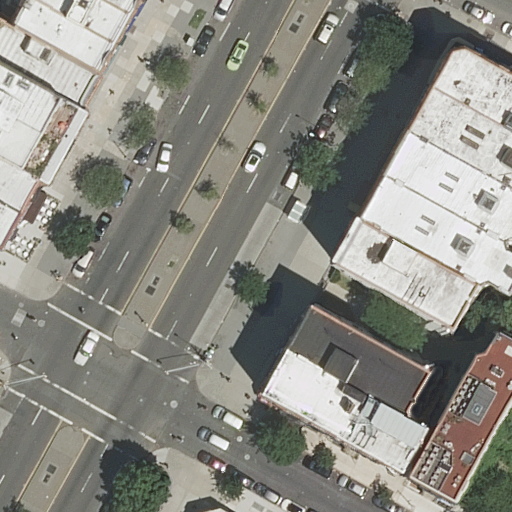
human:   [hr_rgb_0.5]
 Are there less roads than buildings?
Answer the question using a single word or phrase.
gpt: yes

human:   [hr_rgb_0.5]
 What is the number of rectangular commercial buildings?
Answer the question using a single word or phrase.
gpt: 0

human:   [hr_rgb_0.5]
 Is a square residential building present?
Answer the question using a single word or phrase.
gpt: no

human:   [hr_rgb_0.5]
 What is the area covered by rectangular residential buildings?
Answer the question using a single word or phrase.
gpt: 2037m2

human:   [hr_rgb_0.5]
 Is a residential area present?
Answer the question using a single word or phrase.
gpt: no

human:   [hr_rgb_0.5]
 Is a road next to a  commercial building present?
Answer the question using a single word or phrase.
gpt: no

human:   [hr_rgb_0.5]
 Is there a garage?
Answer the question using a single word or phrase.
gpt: no

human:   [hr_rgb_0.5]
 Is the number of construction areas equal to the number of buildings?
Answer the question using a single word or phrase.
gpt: no

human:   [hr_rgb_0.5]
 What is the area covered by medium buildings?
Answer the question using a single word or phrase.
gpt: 2672m2

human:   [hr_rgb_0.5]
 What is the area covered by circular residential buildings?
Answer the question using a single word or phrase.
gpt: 0m2

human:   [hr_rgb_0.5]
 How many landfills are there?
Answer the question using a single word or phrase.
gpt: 0

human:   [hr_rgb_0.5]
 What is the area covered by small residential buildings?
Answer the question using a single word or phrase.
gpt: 136m2

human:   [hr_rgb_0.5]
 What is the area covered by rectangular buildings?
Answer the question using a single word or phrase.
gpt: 2037m2

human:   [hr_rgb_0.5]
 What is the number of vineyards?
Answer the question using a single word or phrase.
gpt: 0

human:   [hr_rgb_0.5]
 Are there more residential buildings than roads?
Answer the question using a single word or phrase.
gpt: yes

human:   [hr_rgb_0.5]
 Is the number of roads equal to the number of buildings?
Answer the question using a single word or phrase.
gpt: no

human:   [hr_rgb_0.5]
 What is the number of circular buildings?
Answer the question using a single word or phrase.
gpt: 0

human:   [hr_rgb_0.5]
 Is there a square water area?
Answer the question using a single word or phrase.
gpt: no

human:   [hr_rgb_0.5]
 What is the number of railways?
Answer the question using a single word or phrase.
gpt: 0

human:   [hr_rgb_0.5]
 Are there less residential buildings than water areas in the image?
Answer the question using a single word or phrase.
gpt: no

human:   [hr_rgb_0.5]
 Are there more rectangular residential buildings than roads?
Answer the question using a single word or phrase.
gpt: yes

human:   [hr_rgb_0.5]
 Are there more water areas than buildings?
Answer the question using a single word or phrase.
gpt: no

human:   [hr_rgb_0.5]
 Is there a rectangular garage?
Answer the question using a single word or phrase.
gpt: no

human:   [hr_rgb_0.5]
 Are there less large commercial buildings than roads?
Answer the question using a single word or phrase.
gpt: yes

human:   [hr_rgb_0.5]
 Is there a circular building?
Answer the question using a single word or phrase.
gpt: no

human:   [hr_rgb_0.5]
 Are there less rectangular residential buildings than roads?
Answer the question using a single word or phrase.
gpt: no

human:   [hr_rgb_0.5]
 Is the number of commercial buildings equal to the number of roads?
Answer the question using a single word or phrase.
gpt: no

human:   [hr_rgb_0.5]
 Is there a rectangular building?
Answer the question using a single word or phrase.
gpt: yes

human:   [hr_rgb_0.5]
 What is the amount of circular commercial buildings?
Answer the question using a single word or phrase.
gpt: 0

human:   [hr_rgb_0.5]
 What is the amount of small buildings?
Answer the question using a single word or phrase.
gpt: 5

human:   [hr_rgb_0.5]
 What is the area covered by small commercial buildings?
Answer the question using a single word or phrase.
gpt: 0m2

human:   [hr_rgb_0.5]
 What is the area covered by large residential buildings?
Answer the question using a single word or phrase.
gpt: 0m2

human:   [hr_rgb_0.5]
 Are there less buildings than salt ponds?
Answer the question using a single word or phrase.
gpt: no

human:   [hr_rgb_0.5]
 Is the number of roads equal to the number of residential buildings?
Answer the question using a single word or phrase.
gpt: no

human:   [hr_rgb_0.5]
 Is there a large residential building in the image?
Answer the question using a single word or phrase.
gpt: no

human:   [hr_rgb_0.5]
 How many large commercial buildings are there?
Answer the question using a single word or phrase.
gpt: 0